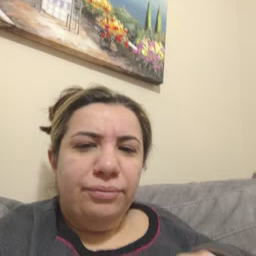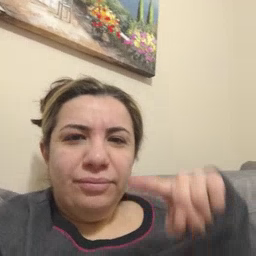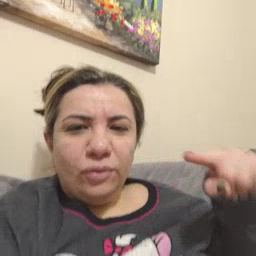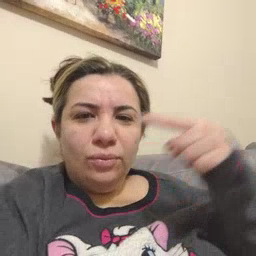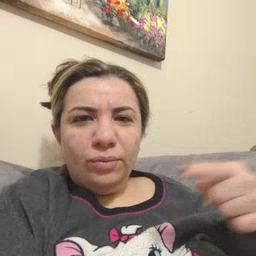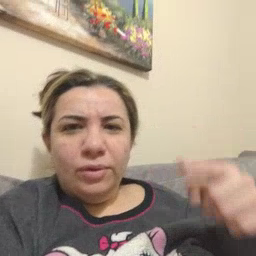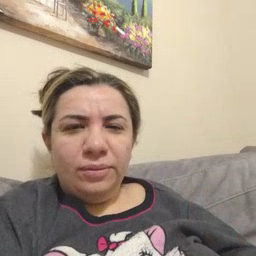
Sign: owie